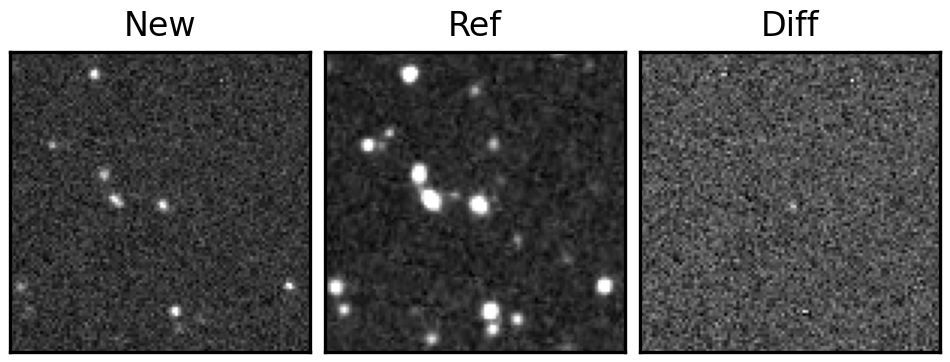
Label: real